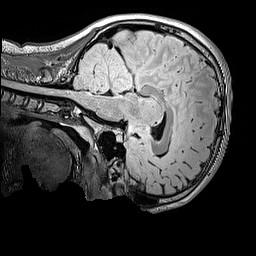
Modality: FLAIR
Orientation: sagittal
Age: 11
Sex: male
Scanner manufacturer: siemens
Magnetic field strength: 3 T
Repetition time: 5 s
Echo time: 0.388 s